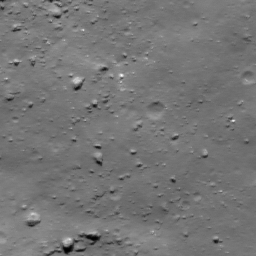
Host type: background_regolith
Lunar coordinates: latitude nan, longitude nan